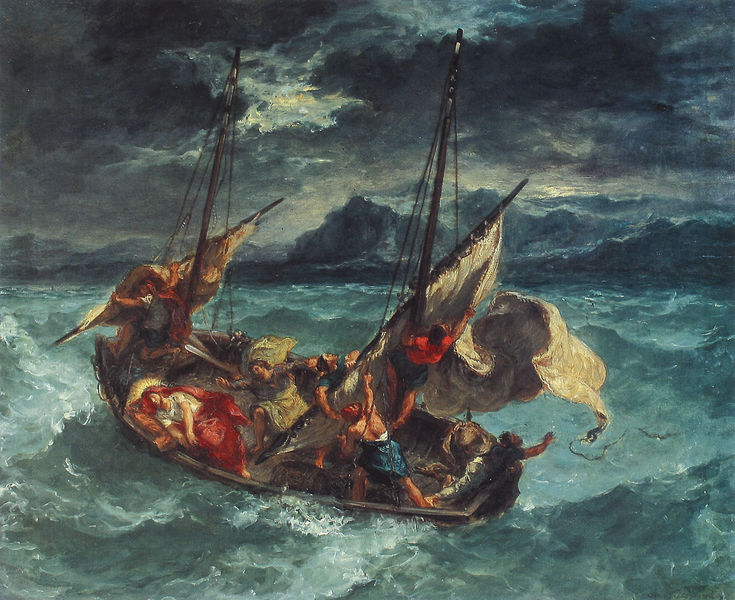
Titel: Christus auf dem See Genezareth
Künstler: Eugène Delacroix
Institution: Baltimore, Walters Art Museum
Schlagwörter: blau, felsen, gewitter, himmel, mann, meer, schlaf, wasser, wolken, menschen, see, licht, männer, nacht, weiss, rot, wolke, öl, wolen, boot, gischt, schiff, segel, wellen, düster, mast, segelschiff, berge, masten, not, reling, schiffbruch, seenot, sturm, tosend, unwetter, wetter, wogen, mondlicht, mond, seil, gefahr, schwert, verletzt, matrose, beten, gebet, verzweiflung, heiligenschein, jesus, heilig, helfen, kentern, retten, rettung, mannschaft, brecher, wogend, tampen, tampen#